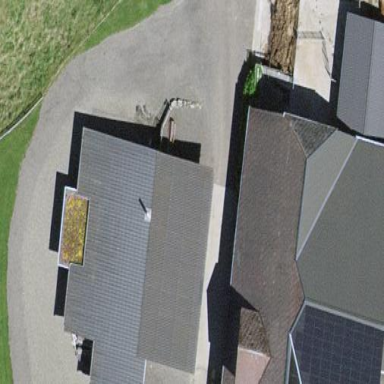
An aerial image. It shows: Shed building.